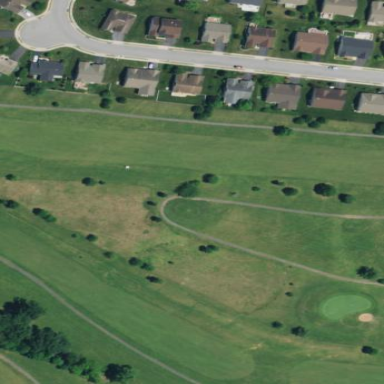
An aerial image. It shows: Grassy golf fairway.